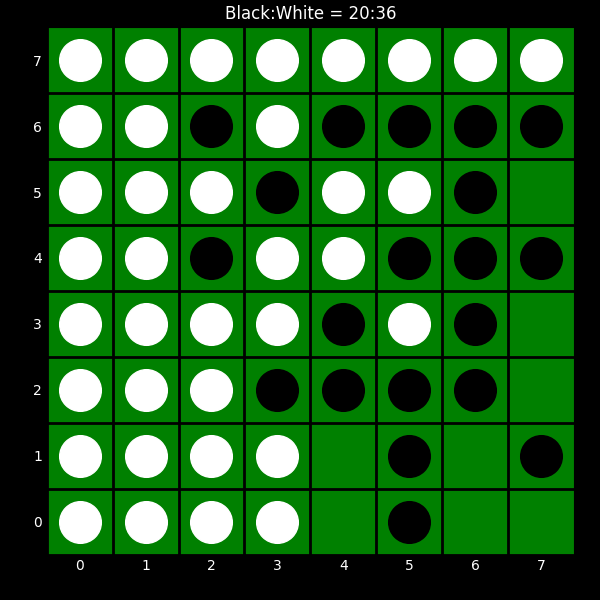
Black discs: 20
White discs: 36